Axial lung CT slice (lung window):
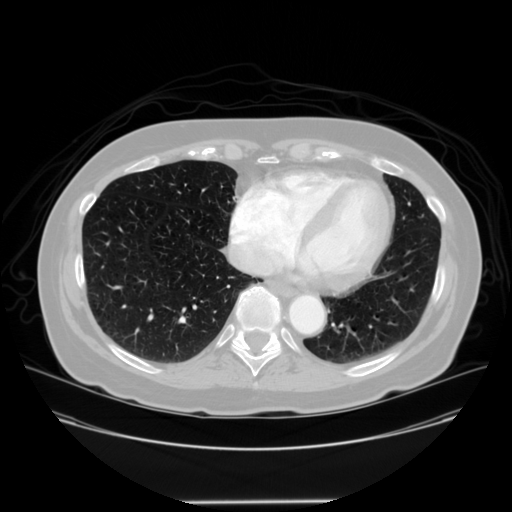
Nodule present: no